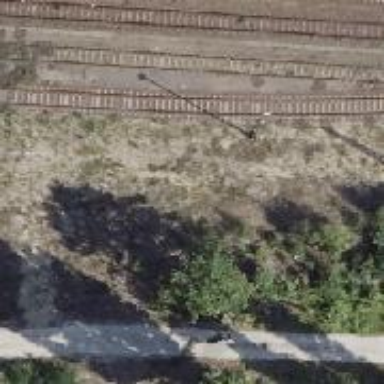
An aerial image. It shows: Abandoned railway yard is depicted.